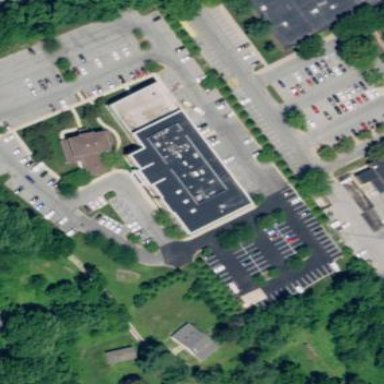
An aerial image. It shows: Commercial building.